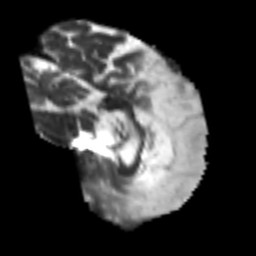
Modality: T2w
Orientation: sagittal
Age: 55
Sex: male
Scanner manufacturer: siemens
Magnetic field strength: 3 T
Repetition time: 7.3 s
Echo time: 0.087 s